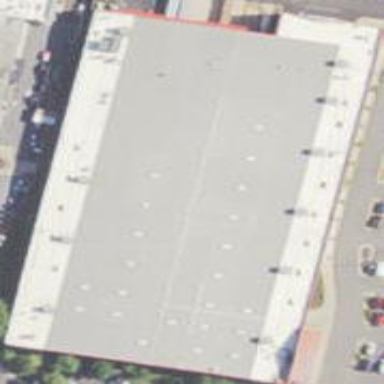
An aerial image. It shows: Retail building that operates as wholesale shop.